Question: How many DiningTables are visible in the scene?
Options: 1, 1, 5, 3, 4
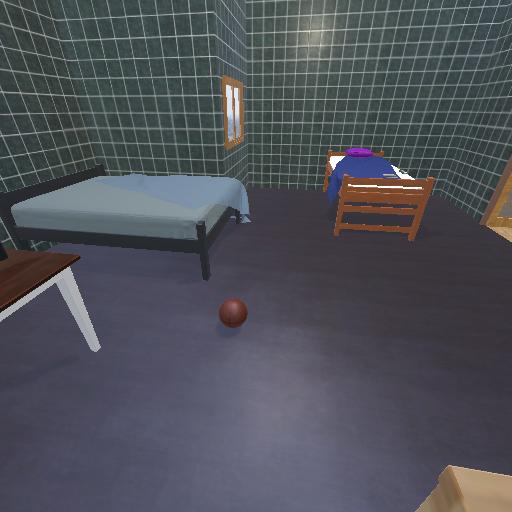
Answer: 1